Question:
Inspired by this <URL> I wondered exactly what is the best mechanism to provide an estimate to the user of a file copy / movement?
The alt tag on xkcd reads as follows:
> They could say "the connection is probably lost," but it's more fun to do naive time-averaging to give you hope that if you wait around for 1,163 hours, it will finally finish.
Ignoring the funny, is that really how it's done in Windows? How about other OS? Is there a better way?
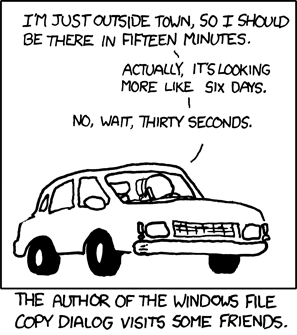
Answer: Have a look at <URL> on how the remaining time is estimated in Windows Explorer.
In my opinion, there is only one way to get good estimates:
- - -
Note that the first point may require quite some work, if you are copying many files. That is probably why the guys from Microsoft decided to go without it. You need to decide yourself if the additional overhead created by that calculation is worth giving your user a better estimate.